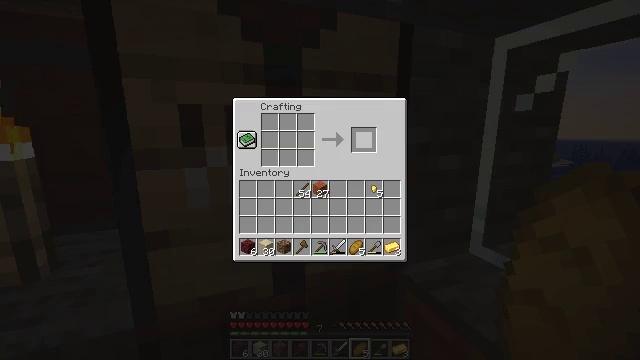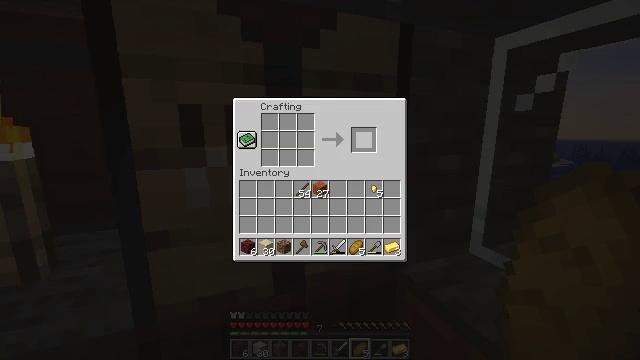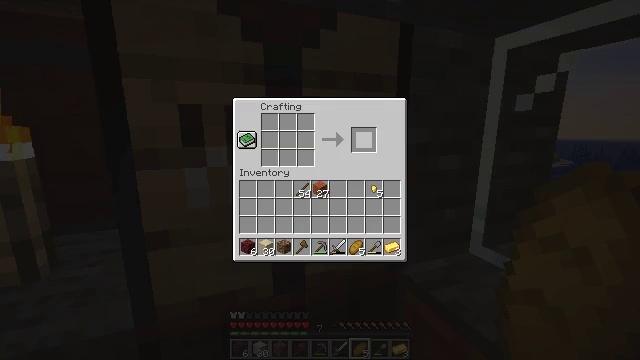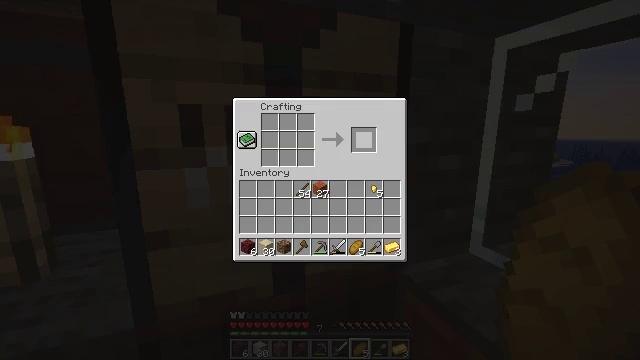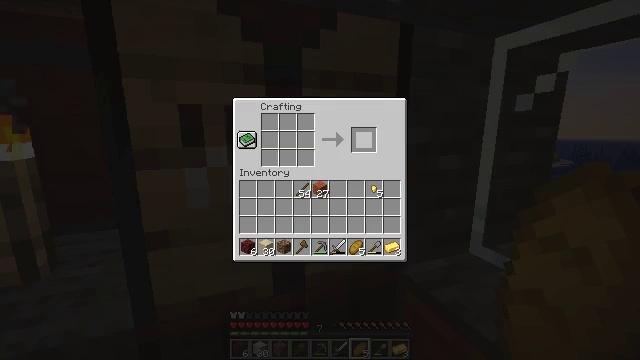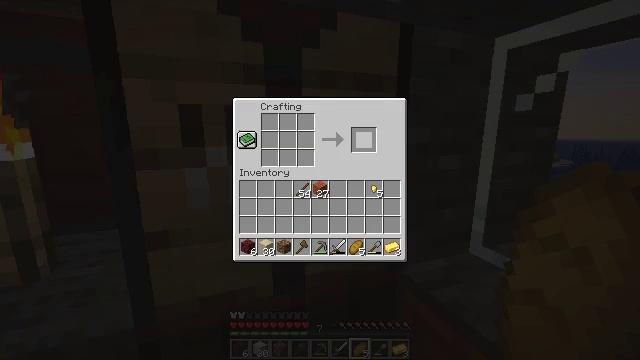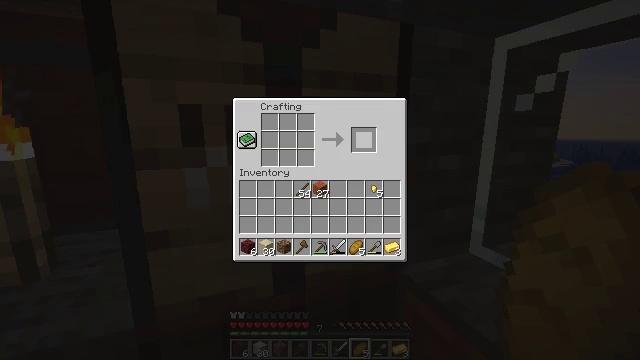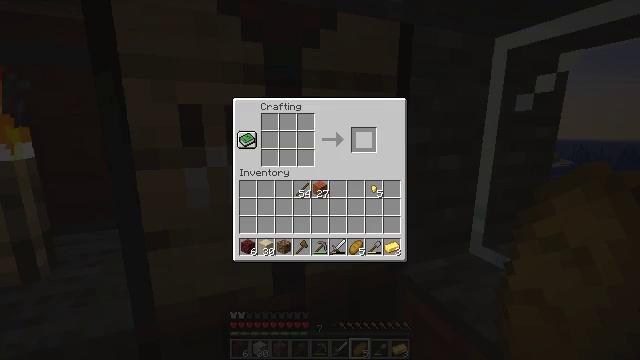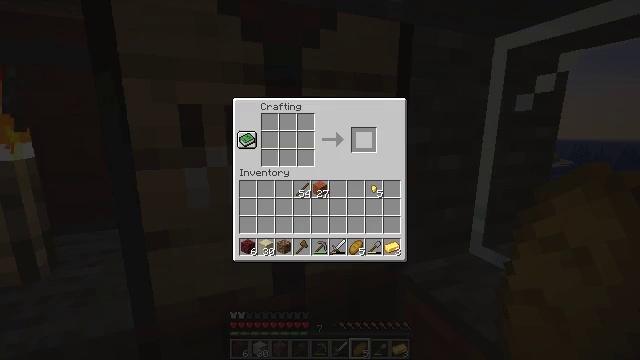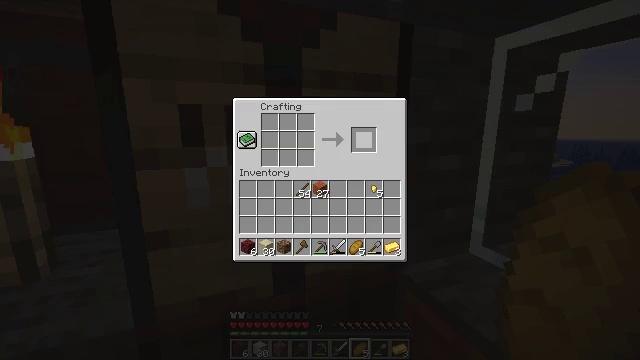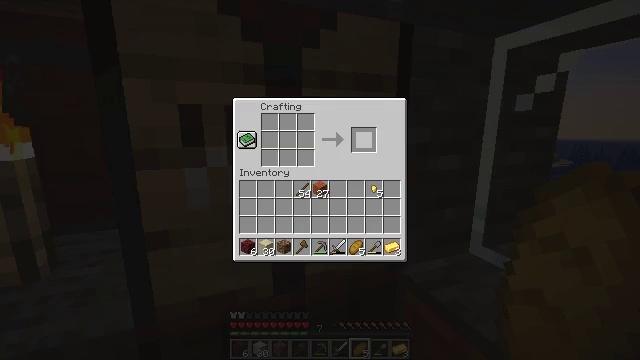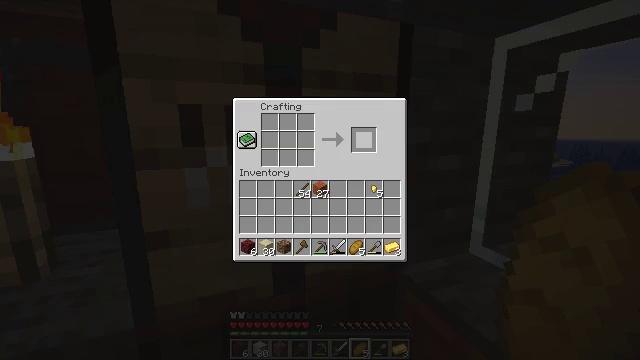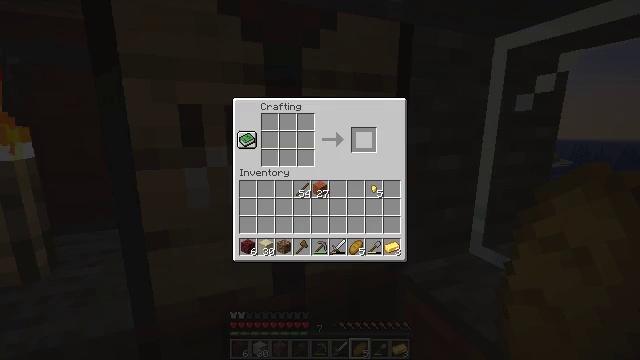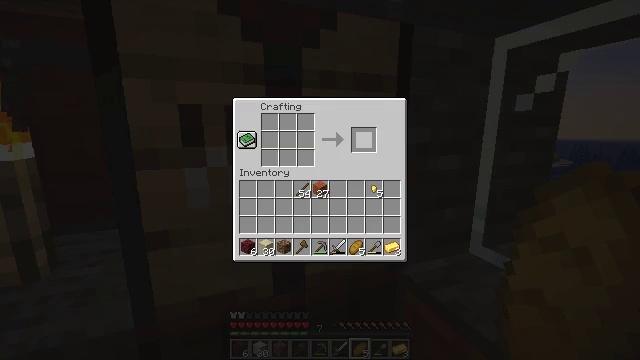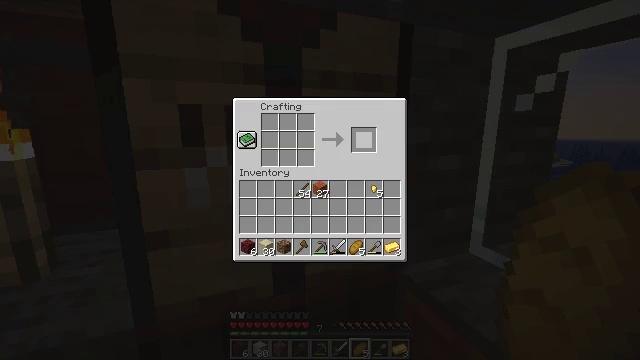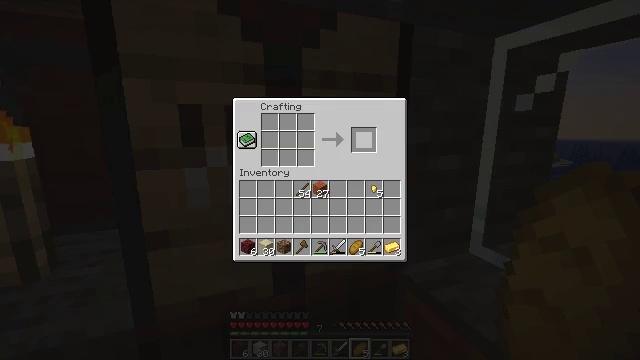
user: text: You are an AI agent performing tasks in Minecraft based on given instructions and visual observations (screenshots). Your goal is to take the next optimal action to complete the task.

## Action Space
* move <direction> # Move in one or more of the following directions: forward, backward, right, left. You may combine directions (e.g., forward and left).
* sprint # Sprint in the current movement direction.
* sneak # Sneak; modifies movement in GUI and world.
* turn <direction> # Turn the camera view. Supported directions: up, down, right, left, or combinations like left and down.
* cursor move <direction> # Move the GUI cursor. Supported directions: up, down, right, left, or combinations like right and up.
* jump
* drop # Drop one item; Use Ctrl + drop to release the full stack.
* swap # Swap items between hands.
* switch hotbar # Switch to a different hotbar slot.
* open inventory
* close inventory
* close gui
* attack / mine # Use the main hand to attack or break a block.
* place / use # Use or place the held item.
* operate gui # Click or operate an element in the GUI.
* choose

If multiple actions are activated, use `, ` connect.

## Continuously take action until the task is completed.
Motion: motion action
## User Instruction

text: Break the existing acacia planks.
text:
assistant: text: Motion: sneak, open gui
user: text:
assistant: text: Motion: sneak
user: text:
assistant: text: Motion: sneak
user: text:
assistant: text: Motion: sneak
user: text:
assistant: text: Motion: sneak
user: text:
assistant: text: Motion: no_op
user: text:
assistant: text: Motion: no_op
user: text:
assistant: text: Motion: no_op
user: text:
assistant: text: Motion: no_op
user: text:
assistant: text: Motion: no_op
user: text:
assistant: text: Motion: no_op
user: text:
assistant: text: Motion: no_op
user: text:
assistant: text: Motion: no_op
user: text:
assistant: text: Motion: no_op
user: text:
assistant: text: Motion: no_op
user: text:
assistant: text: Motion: no_op
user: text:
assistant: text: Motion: no_op
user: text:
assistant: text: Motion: no_op
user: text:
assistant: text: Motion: close gui
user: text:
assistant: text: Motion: no_op
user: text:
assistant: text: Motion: no_op
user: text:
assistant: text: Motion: turn left and down
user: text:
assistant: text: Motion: turn left and down
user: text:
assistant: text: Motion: turn left and down
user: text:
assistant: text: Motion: turn left and down
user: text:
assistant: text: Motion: turn left and down
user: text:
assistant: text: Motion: turn left and down
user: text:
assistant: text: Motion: turn left and down
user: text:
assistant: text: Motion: turn left
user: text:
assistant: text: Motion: turn left and down